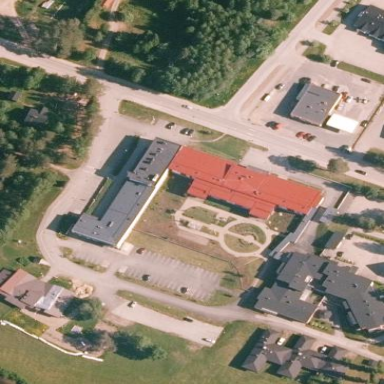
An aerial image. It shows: Healthcare facility identified as hospital.